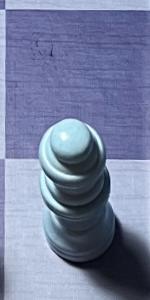
Label: Queen_White